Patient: sex M, age 35
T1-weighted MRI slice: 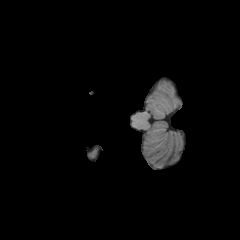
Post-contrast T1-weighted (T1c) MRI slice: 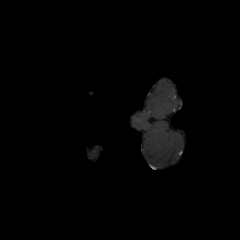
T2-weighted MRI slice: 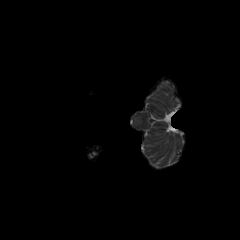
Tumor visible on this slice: no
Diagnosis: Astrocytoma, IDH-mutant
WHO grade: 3